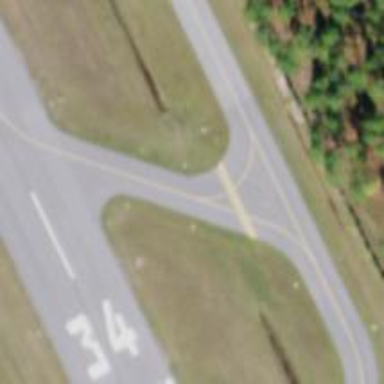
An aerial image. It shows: Image of taxiway at airport.